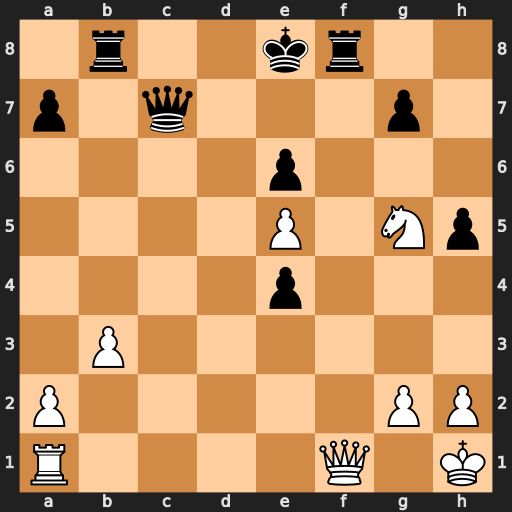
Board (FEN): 1r2kr2/p1q3p1/4p3/4P1Np/4p3/1P6/P5PP/R4Q1K
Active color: w
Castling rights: -
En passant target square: -
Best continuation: Qxf8+ Kxf8 Nxe6+ Ke7 Nxc7